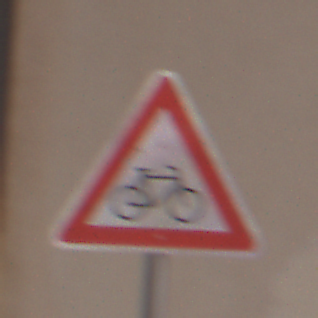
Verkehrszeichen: RadverkehrLinks
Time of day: Midday
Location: Outdoor (Urban)
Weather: PartlyCloudy
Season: NotSpecified
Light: Natural